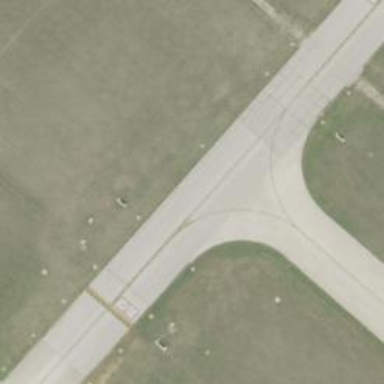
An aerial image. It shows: View of taxiway at the airport.